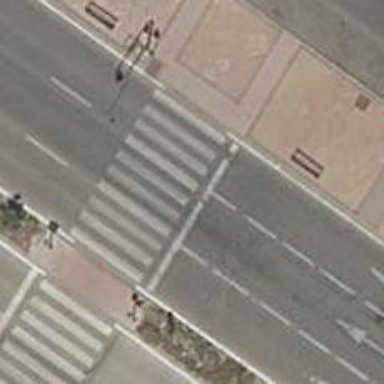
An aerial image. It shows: Zebra crossing with traffic signals. The crossing is marked by traffic lights.